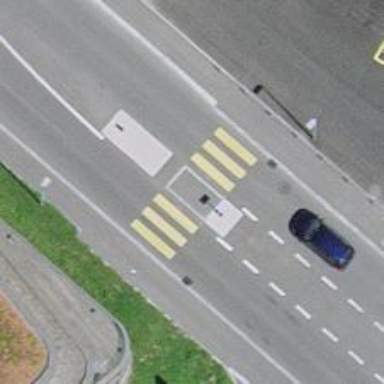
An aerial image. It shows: Zebra crossing with pedestrian island.